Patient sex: M
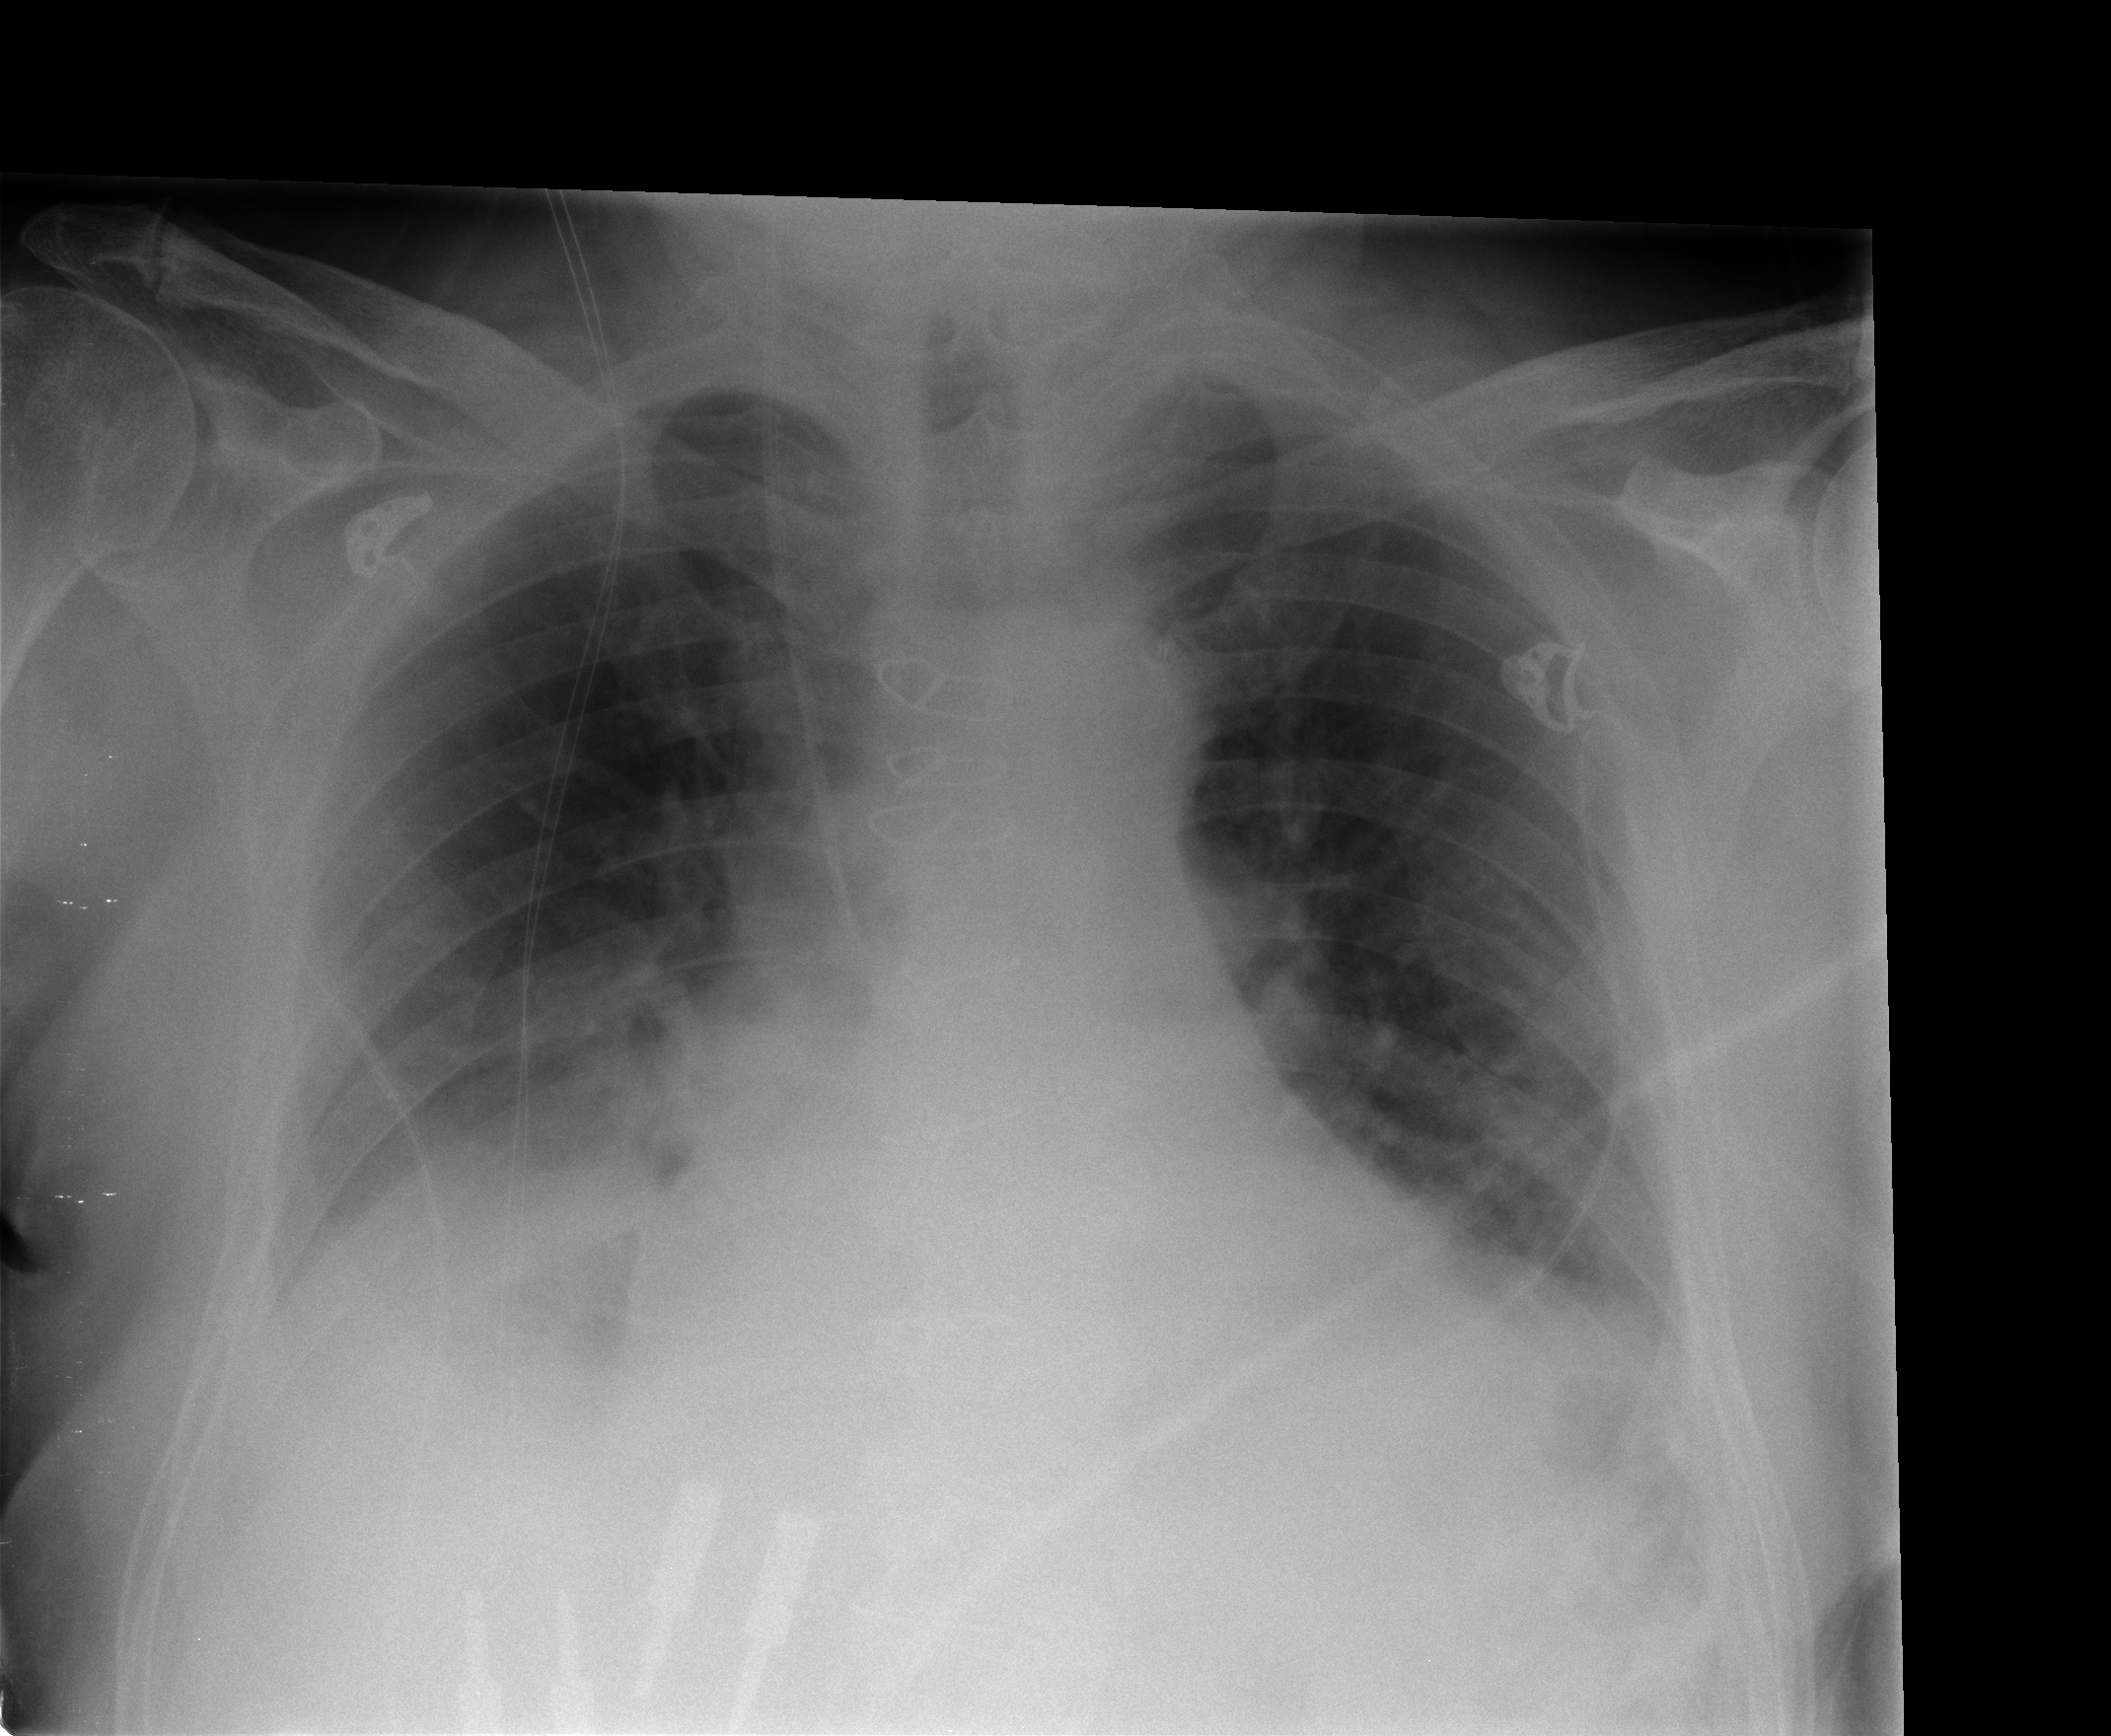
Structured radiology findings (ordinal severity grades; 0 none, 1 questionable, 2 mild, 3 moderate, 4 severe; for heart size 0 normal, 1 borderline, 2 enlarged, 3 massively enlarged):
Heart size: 2
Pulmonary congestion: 2
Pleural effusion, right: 2
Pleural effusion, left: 2
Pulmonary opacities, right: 1
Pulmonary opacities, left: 0
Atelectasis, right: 3
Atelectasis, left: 2